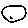
Label: circle